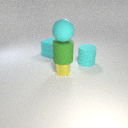
large green rubber cylinder above small yellow metal cylinder